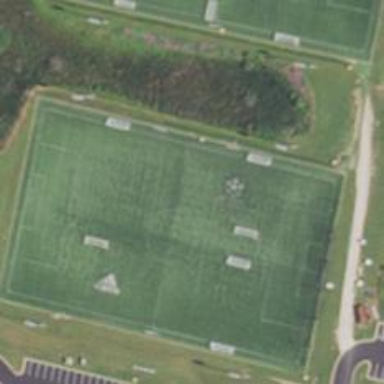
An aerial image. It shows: Soccer pitch for leisure land activities.